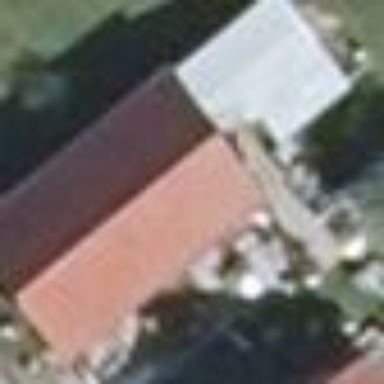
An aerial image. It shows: Building with flat roof.